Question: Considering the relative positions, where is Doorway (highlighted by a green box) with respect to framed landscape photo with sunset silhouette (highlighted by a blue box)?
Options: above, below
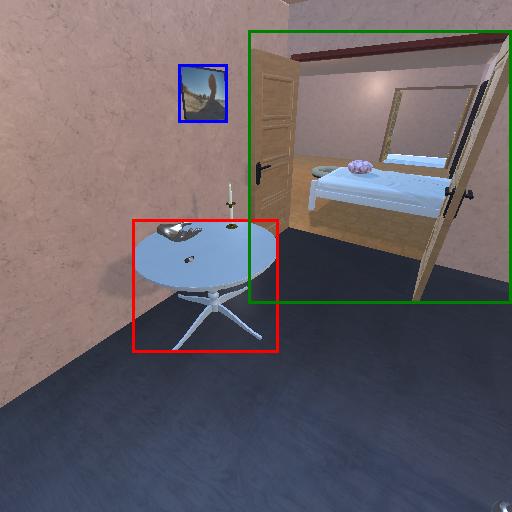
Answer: above